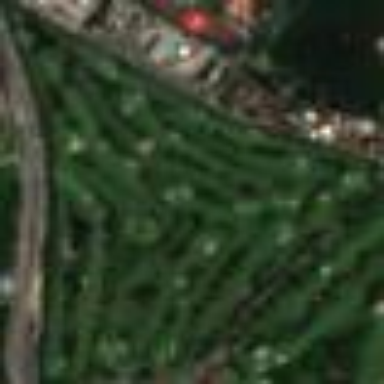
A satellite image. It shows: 18-hole golf course classified as leisure land.